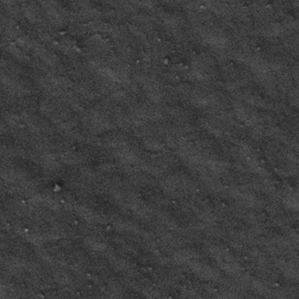
Label: frost